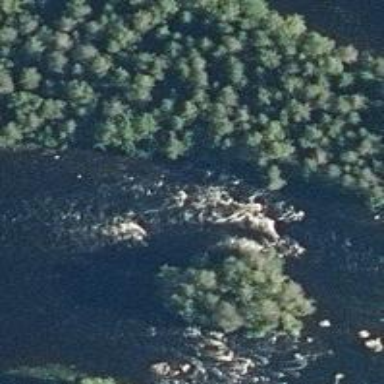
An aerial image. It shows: River with rapids.